Question: Does anyone know how to style the background property of a WPF ComboBox when a mouse is hovering on top of it?

I cannot get rid of the blue-ish button like background off the ComboBox.
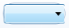
Answer: It will not work.Its because of the default control template of ComboBox.You may need to override the default template for this behavior.Have a look at
<URL>
<URL>
<URL>